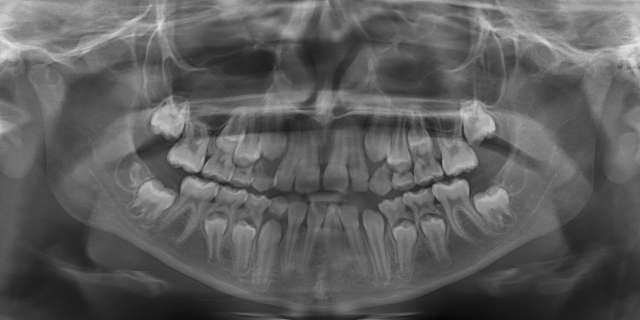
adult